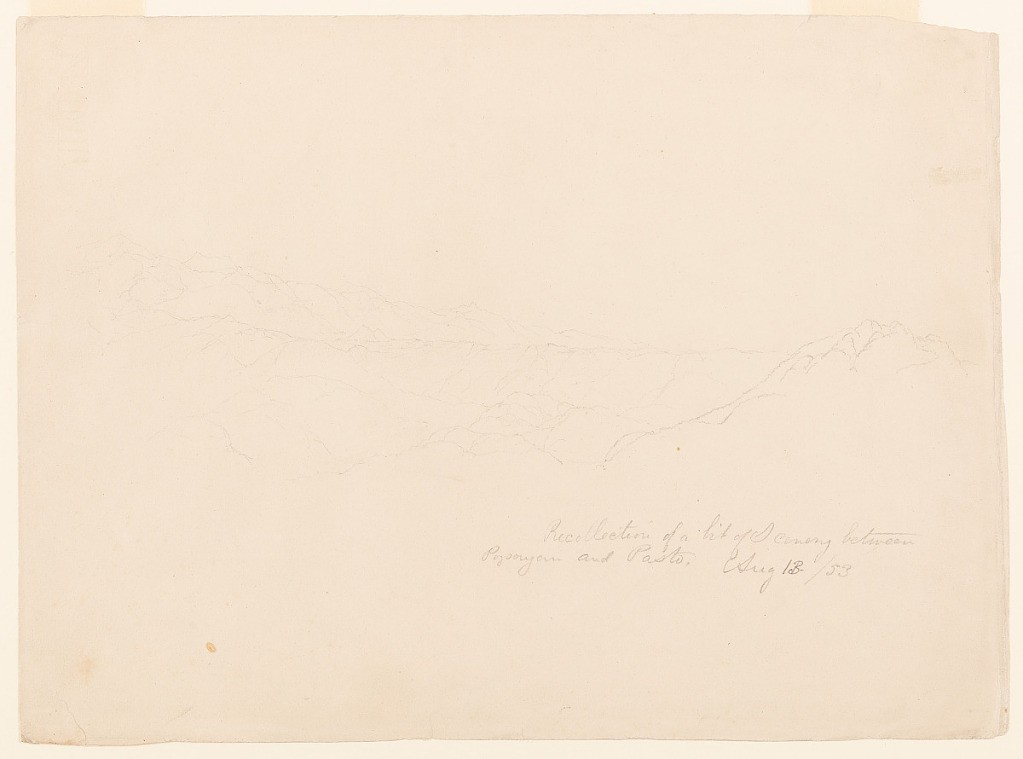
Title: Recollection of Scenery between Popayán and Pasto, Colombia
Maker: Frederic Edwin Church, American, 1826–1900
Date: August 13, 1853
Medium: Graphite on tan wove paper
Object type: Drawing
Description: Landscape sketch showing the mountainous topography between the cities of Popayán and Pasto in Colombia. In the foreground at right, a craggy mountaintop descends to shorter hills at lower center. At center, a long, flat ridge extends horizontally to a rugged mountain range that extends obliquely into the distance at left.